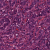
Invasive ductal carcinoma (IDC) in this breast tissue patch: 1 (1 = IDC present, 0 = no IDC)